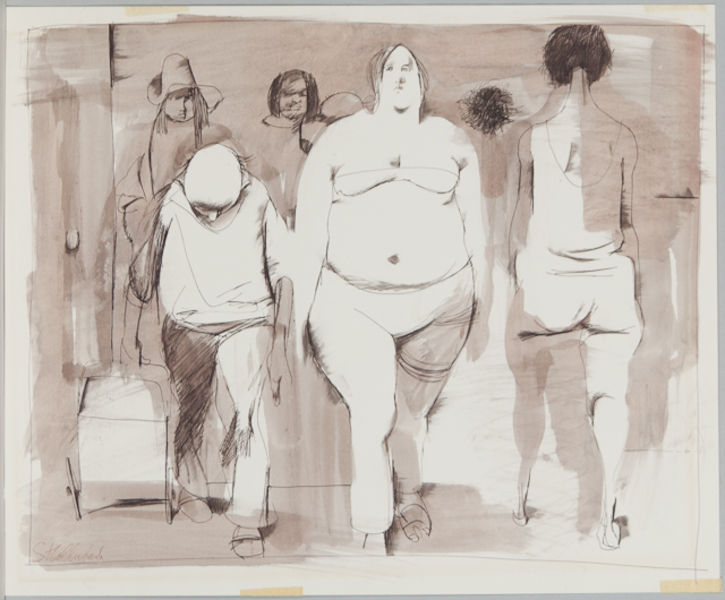
Titel: Untitled (New York Beach scene)
Künstler: Serge Hollerbach
Standort: Amherst (Massachusetts, USA)
Institution: Mead Art Museum, Amherst College
Schlagwörter: menschen, crowd, hat, men, people, red, white, women, black, dark, dick, face, hair, lady, modern, painting, woman, pink, print, brown, man, naked, nude, head, orange, suit, drawing, black and white, line, sketch, walking, faces, beach, abstract, human, arms, neck, cart, ink, draft, hospital, walk, watercolor, watercolour, art, back, bald, butt, large, pants, shoes, pencil, draw, form, legs, lines, wagon, breasts, bathing, figure, rough, wash, charcoal, shadows, contemporary, korpulent, shirt, poor, body, bodies, belly button, navel, heads, big, bold, wheels, slim, knickers, fat, shopping, e, head down, down, belly, t, scetch, pulling, g, panties, slip, underwear, r, u, f, i, obese, bra, luggage, bikini, overweight, plump, gent, weman, artafs, 6y, oyo, uyoyd, luggae, crwod, underware, swimming costume, bathingsuit, backl, 외모지상주의, obessed, omic